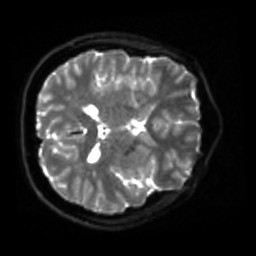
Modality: sbref
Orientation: axial
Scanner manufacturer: siemens
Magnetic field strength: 3 T
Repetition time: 4 s
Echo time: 0.0594 s